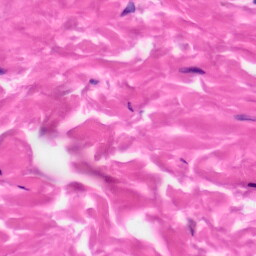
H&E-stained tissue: Skin